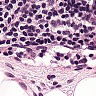
Metastatic tissue present: no